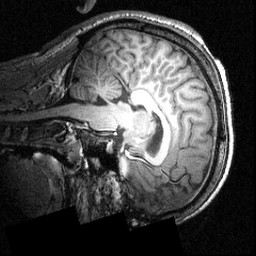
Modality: T1w
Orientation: sagittal
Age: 21
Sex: male
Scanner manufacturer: siemens
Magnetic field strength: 3.951 T
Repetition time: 1.5 s
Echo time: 0.00335 s